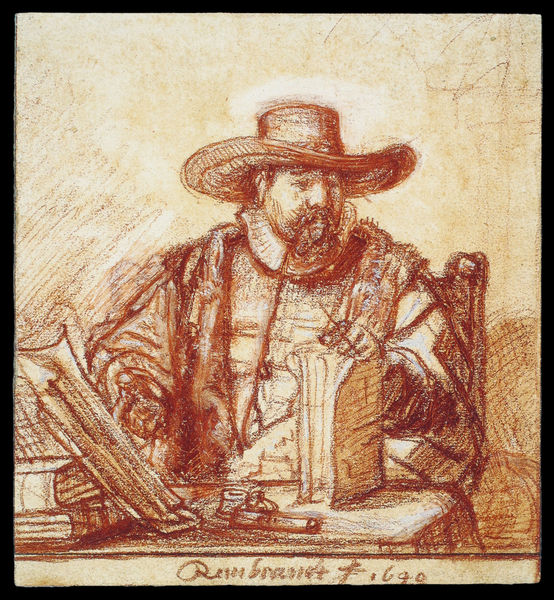
Titel: Porträt des Cornelis Claesz. Anslo
Künstler: Harmensz van Rijn Rembrandt
Institution: London, British Museum
Schlagwörter: mann, sitzen, braun, hut, orange, stuhl, tisch, bart, kragen, rembrandt, mantel, bücher, lehne, pfeife, buch, rötel, rembrand, schreibzeug, zeivhnung